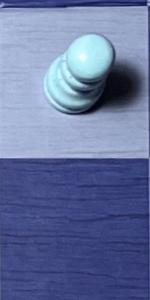
Label: Empty